Question: In spring security, using 'class CustomUserDetailsService implements UserDetailsService' and method 'public UserDetails loadUserByUsername(String email)' with '<input id="j_username" type="text" placeholder="Log-in ID"/>' the (as login id) is not passed to the 'loadUserByUsername()'. I meant its blank '""' even if I give it some text. what can be the reasons of it?
---
Chrome + +

---
<URL> is similar, but not relevant I guess?
---
Some main important error logs.
'''
the email passed from CustomUserDetailsService in method loadUserByUsername is:
debug ---- 1
email entered for lookup was :
debug --- a
debug --- b
Hibernate: select users0_.id as id1_15_, users0_.description as descript2_15_, users0_.email as email3_15_, users0_.isEnabled as isEnable4_15_, users0_.name as name5_15_, users0_.password as password6_15_, users0_.type as type7_15_ from Users users0_ where users0_.email=?
print Error in retrieving user
Index: 0, Size: 0
java.lang.IndexOutOfBoundsException: Index: 0, Size: 0
at java.util.ArrayList.rangeCheck(ArrayList.java:604)
at java.util.ArrayList.get(ArrayList.java:382)
at web.dao.impl.jpa.UsersDAOImpl.getUserByLoginId(UsersDAOImpl.java:67)
at web.service.common.CustomUserDetailsService.loadUserByUsername(CustomUserDetailsService.java:54)
at org.springframework.security.authentication.dao.DaoAuthenticationProvider.retrieveUser(DaoAuthenticationProvider.java:101)
at org.springframework.security.authentication.dao.AbstractUserDetailsAuthenticationProvider.authenticate(AbstractUserDetailsAuthenticationProvider.java:132)
at org.springframework.security.authentication.ProviderManager.authenticate(ProviderManager.java:156)
at org.springframework.security.authentication.ProviderManager.authenticate(ProviderManager.java:174)
at org.springframework.security.web.authentication.UsernamePasswordAuthenticationFilter.attemptAuthentication(UsernamePasswordAuthenticationFilter.java:94)
at org.springframework.security.web.authentication.AbstractAuthenticationProcessingFilter.doFilter(AbstractAuthenticationProcessingFilter.java:195)
at org.springframework.security.web.FilterChainProxy$VirtualFilterChain.doFilter(FilterChainProxy.java:342)
at org.springframework.security.web.authentication.logout.LogoutFilter.doFilter(LogoutFilter.java:105)
at org.springframework.security.web.FilterChainProxy$VirtualFilterChain.doFilter(FilterChainProxy.java:342)
at org.springframework.security.web.context.SecurityContextPersistenceFilter.doFilter(SecurityContextPersistenceFilter.java:87)
at org.springframework.security.web.FilterChainProxy$VirtualFilterChain.doFilter(FilterChainProxy.java:342)
at org.springframework.security.web.FilterChainProxy.doFilterInternal(FilterChainProxy.java:192)
at org.springframework.security.web.FilterChainProxy.doFilter(FilterChainProxy.java:160)
at org.springframework.web.filter.DelegatingFilterProxy.invokeDelegate(DelegatingFilterProxy.java:346)
at org.springframework.web.filter.DelegatingFilterProxy.doFilter(DelegatingFilterProxy.java:259)
at org.apache.catalina.core.ApplicationFilterChain.internalDoFilter(ApplicationFilterChain.java:243)
at org.apache.catalina.core.ApplicationFilterChain.doFilter(ApplicationFilterChain.java:210)
at org.apache.catalina.core.StandardWrapperValve.invoke(StandardWrapperValve.java:222)
at org.apache.catalina.core.StandardContextValve.invoke(StandardContextValve.java:123)
at org.apache.catalina.authenticator.AuthenticatorBase.invoke(AuthenticatorBase.java:472)
at org.apache.catalina.core.StandardHostValve.invoke(StandardHostValve.java:168)
at org.apache.catalina.valves.ErrorReportValve.invoke(ErrorReportValve.java:99)
at org.apache.catalina.valves.AccessLogValve.invoke(AccessLogValve.java:929)
at org.apache.catalina.core.StandardEngineValve.invoke(StandardEngineValve.java:118)
at org.apache.catalina.connector.CoyoteAdapter.service(CoyoteAdapter.java:407)
at org.apache.coyote.http11.AbstractHttp11Processor.process(AbstractHttp11Processor.java:1002)
at org.apache.coyote.AbstractProtocol$AbstractConnectionHandler.process(AbstractProtocol.java:585)
at org.apache.tomcat.util.net.JIoEndpoint$SocketProcessor.run(JIoEndpoint.java:310)
at java.util.concurrent.ThreadPoolExecutor.runWorker(ThreadPoolExecutor.java:1110)
at java.util.concurrent.ThreadPoolExecutor$Worker.run(ThreadPoolExecutor.java:603)
at java.lang.Thread.run(Thread.java:722)
'''
login.jsp form
'''
<form action="${pageContext.request.contextPath}/j_spring_security_check" method="post">
<table>
<tbody>
<tr>
<td>
<img style="height:30px;" src="company.png" />
</td>
<td>
<input type="text" placeholder="Company Name" />
</td>
<td>
</td>
</tr>
<tr>
<td>
<img style="height:30px;" src="person.png" />
</td>
<td>
<input id="j_username" type="text" placeholder="Log-in ID"/>
</td>
<td>
<input type="submit" value="Log-In" />
</td>
</tr>
<tr>
<td>
<img style="height:30px;" src="password.png" />
</td>
<td>
<input id="j_password" type="password" placeholder="Password" />
</td>
<td>
<input type="reset" />
</td>
</tr>
<tr>
<td>
</td>
<td style="text-align:right;">
Forgot your password?
</td>
<td>
</td>
</tr>
</tbody>
</table>
</form>
'''
CustomUserDetailService
'''
/*
* To change this template, choose Tools | Templates
* and open the template in the editor.
*/
package web.service.common;
import java.util.ArrayList;
import java.util.Collection;
import java.util.List;
import javax.annotation.Resource;
import org.springframework.beans.factory.annotation.Autowired;
import org.springframework.dao.DataAccessException;
import org.springframework.security.core.GrantedAuthority;
import org.springframework.security.core.userdetails.User;
import org.springframework.security.core.userdetails.UserDetails;
import org.springframework.security.core.userdetails.UserDetailsService;
import org.springframework.security.core.userdetails.UsernameNotFoundException;
import org.springframework.stereotype.Repository;
import org.springframework.stereotype.Service;
import web.dao.UsersDAO;
import web.dao.impl.jpa.UsersDAOImpl;
import web.entity.Users;
/**
*
* @author syncsys
*/
@Service
public class CustomUserDetailsService implements UserDetailsService{
@Resource
private UsersDAO userDAO;
/**
* Retrieves a springUser record containing the springUser's credentials and access.
*/
public UserDetails loadUserByUsername(String email)
throws UsernameNotFoundException, DataAccessException {
// Declare a null Spring User
UserDetails springUser = null;
try {
System.out.println("the email passed from CustomUserDetailsService in method loadUserByUsername is: " +email);
// Search database for a springUser that matches the specified email
// You can provide a custom DAO to access your persistence layer
// Or use JDBC to access your database
// DbUser is our custom domain springUser. This is not the same as Spring's User
System.out.println("debug ---- 1");
Users dbUser = userDAO.getUserByLoginId(email);
// Populate the Spring User object with details from the dbUser
// Here we just pass the email, password, and access level
// getAuthorities() will translate the access level to the correct role type
System.out.println("debug ---- 2");
springUser = new User(
dbUser.getEmail(),
dbUser.getPassword().toLowerCase(),
true,
true,
true,
true,
//getAuthorities(dbUser.getAccess()) );
getAuthorities(2) );
System.out.println("debug ---- 3");
} catch (Exception e) {
System.out.println("print Error in retrieving user");
e.printStackTrace();
System.out.println(e.getMessage());
throw new UsernameNotFoundException("Error in retrieving user");
}
System.out.println("debug ---- 4");
// Return springUser to Spring for processing.
// Take note we're not the one evaluating whether this springUser is authenticated or valid
// We just merely retrieve a springUser that matches the specified email
return springUser;
}
/**
* Retrieves the correct ROLE type depending on the access level, where access level is an Integer.
* Basically, this interprets the access value whether it's for a regular springUser or admin.
*
* @param access an integer value representing the access of the springUser
* @return collection of granted authorities
*/
public Collection<GrantedAuthority> getAuthorities(Integer access) {
// Create a list of grants for this springUser
List<GrantedAuthority> authList = (List<GrantedAuthority>) new ArrayList<GrantedAuthority>(2);
// All users are granted with ROLE_USER access
// Therefore this springUser gets a ROLE_USER by default
System.out.println("Grant ROLE_USER to this user");
authList.add(new GrantedAuthorityImpl("ROLE_USER"));
// Check if this springUser has admin access
// We interpret Integer(1) as an admin springUser
// if ( access.compareTo(1) == 0) {
// // User has admin access
// logger.debug("Grant ROLE_ADMIN to this user");
// authList.add(new GrantedAuthorityImpl("ROLE_ADMIN"));
// }
// Return list of granted authorities
return authList;
}
}
'''
User Dao
'''
package web.dao.impl.jpa;
import java.util.ArrayList;
import java.util.List;
import javax.persistence.EntityManager;
import javax.persistence.PersistenceContext;
import javax.persistence.Query;
import org.hibernate.Session;
import org.springframework.beans.factory.annotation.Autowired;
import org.springframework.security.core.userdetails.UsernameNotFoundException;
import org.springframework.stereotype.Repository;
import web.dao.UsersDAO;
import web.entity.Users;
/**
*
* @version $Revision$
* @since 1.0
*/
@Repository
public class UsersDAOImpl implements UsersDAO {
/**
* The JPA entity manager
*/
// @Autowired
private EntityManager entityManager;
/**
* Set the entity manager
*
* @param entityManager
*/
/**
* Saves or Updates an existing user entity instance.
*
* @param user the user entity
* @return the managed user entity instance
*/
public Users saveOrUpdate(Users user) {
if(user.getId() == 0) {
entityManager.persist(user);
return user;
}
else
entityManager.merge(user);
return user;
}
public Users getUserByLoginId(String email){
System.out.println("email entered for lookup was : "+email);
System.out.println("debug --- a");
String queryString = "SELECT user FROM Users AS user " +
"WHERE user.email = :email";
Query query = entityManager.createQuery(queryString);
System.out.println("debug --- b");
query.setParameter("email", email);
List<?> list = query.getResultList();
System.out.println("email retrieved is" +((Users)list.get(0)).getEmail() );
System.out.println("debug --- c");
if(list == null || list.size() == 0) throw new UsernameNotFoundException("User not found");
Users user = (Users)list.get(0);
System.out.println("debug --- d");
System.out.println(user.getEmail());
return user;
// return (Users)list.get(0);
}
@PersistenceContext
public void setEntityManager(EntityManager entityManager) {
this.entityManager = entityManager;
}
/**
* Helper method to return the hibernate session from the JPA
* entity manager implementation.
*
* @return the hibernate {#link Session}
*/
protected Session getHibernateSession() {
return entityManager.unwrap(Session.class);
}
}
'''
User Controller
'''
/*
* To change this template, choose Tools | Templates
* and open the template in the editor.
*/
package web.controller;
import org.springframework.beans.factory.annotation.Autowired;
import org.springframework.stereotype.Controller;
import org.springframework.ui.ModelMap;
import org.springframework.web.bind.annotation.RequestMapping;
import org.springframework.web.bind.annotation.RequestMethod;
import org.springframework.web.bind.annotation.RequestParam;
import web.entity.Users;
import web.service.UserService;
/**
*
* @author syncsys
*/
@Controller
public class UserController {
@Autowired
private UserService userService;
@RequestMapping(value = "/login", method = RequestMethod.GET)
public String getLoginPage(@RequestParam(value="error", required=false) boolean error,
ModelMap model) {
System.out.println("Received request to show login page");
// Add an error message to the model if login is unsuccessful
// The 'error' parameter is set to true based on the when the authentication has failed.
// We declared this under the authentication-failure-url attribute inside the spring-security.xml
/* See below:
<form-login
login-page="/krams/auth/login"
authentication-failure-url="/krams/auth/login?error=true"
default-target-url="/krams/main/common"/>*/
if (error == true) {
// Assign an error message
model.put("error", "You have entered an invalid username or password!");
} else {
model.put("error", "");
}
// This will resolve to /WEB-INF/jsp/loginpage.jsp
return "login";
}
// @RequestMapping(value = "/create", method = RequestMethod.GET )
@RequestMapping(value = "/create" )
public String creatUser(ModelMap model){
Users user = new Users();
user.setEmail("myemail@mydomain.com");
user.setName("myname");
userService.saveOrUpdate(user);
System.out.println("created--------------------");
return "create";
}
@RequestMapping("/users")
public String showUsers(ModelMap model){
return "index";
}
@RequestMapping("/loginfail")
public String loginFail(ModelMap model){
return "login-fail";
}
}
'''
Dispatcher
'''
<?xml version="1.0" encoding="UTF-8"?>
<beans xmlns="http://www.springframework.org/schema/beans"
xmlns:xsi="http://www.w3.org/2001/XMLSchema-instance"
xmlns:mvc="http://www.springframework.org/schema/mvc"
xmlns:context="http://www.springframework.org/schema/context"
xmlns:tx="http://www.springframework.org/schema/tx"
xsi:schemaLocation="
http://www.springframework.org/schema/mvc http://www.springframework.org/schema/mvc/spring-mvc-3.2.xsd
http://www.springframework.org/schema/beans http://www.springframework.org/schema/beans/spring-beans-3.2.xsd
http://www.springframework.org/schema/context http://www.springframework.org/schema/context/spring-context-3.2.xsd
http://www.springframework.org/schema/tx http://www.springframework.org/schema/tx/spring-tx-3.2.xsd"
>
<context:component-scan base-package="web" >
<context:include-filter type="annotation" expression="org.springframework.stereotype.Service" />
<context:include-filter type="annotation" expression="org.springframework.stereotype.Repository" />
</context:component-scan>
<mvc:annotation-driven />
<!-- <context:annotation-config />-->
<bean class="org.springframework.web.servlet.mvc.support.ControllerClassNameHandlerMapping"/>
<!--
Most controllers will use the ControllerClassNameHandlerMapping above, but
for the index controller we are using ParameterizableViewController, so we must
define an explicit mapping for it.
-->
<bean id="urlMapping" class="org.springframework.web.servlet.handler.SimpleUrlHandlerMapping">
<property name="mappings">
<props>
<prop key="index.htm">indexController</prop>
</props>
</property>
</bean>
<bean id="viewResolver"
class="org.springframework.web.servlet.view.InternalResourceViewResolver">
<!-- class="org.springframework.web.servlet.view.InternalResourceViewResolver">-->
<!-- class="org.springframework.web.servlet.view.UrlBasedViewResolver" >-->
<property name="prefix" value="/WEB-INF/view/jsp/" />
<property name="suffix" value=".jsp" />
</bean>
<!--
The index controller.
-->
<bean name="indexController"
class="org.springframework.web.servlet.mvc.ParameterizableViewController">
<property name="viewName" value="index" />
</bean>
<!---
##########################################################################
Hibernate
-->
<!-- <bean id="dataSource" class="org.springframework.jdbc.datasource.DriverManagerDataSource">
<property name="driverClassName" value="org.postgresql.Driver" />
<property name="url" value="${jdbc.url}jdbc:postgresql://localhost:5432/postgres" />
<property name="username" value="postgres" />
<property name="password" value="abc" />
</bean>
<bean id="sessionFactory" class="org.springframework.orm.hibernate4.LocalSessionFactoryBean">
<property name="dataSource" ref="dataSource"/>
<property name="packagesToScan" value="web.entity" />
</property>
<property name="hibernateProperties">
<props>
<prop key="hibernate.dialect">org.hibernate.dialect.PostgreSQLDialect</prop>
<prop key="hibernate.show_sql">true</prop>
<prop key="cache.provider_class">org.hibernate.cache.internal.NoCacheProvider</prop>
</props>
</property>
</bean>
<tx:annotation-driven transaction-manager="transactionManager"/>
<bean id="transactionManager" class="org.springframework.orm.hibernate4.HibernateTransactionManager">
<property name="sessionFactory" ref="sessionFactory"/>
</bean>
###########################################################
-->
<!--
JPA based instead of hibernate
-->
<bean class="org.springframework.orm.jpa.support.PersistenceAnnotationBeanPostProcessor"/>
<!--
This configures the EntityManagerFactory object used for JPA/Spring managed persistent objects.
-->
<bean id="entityManagerFactory" class="org.springframework.orm.jpa.LocalContainerEntityManagerFactoryBean">
<property name="persistenceXmlLocation" value="classpath*:META-INF/persistence.xml" />
<property name="persistenceUnitName" value="persistence-unit-demo" />
<property name="dataSource" ref="dataSource" />
<property name="packagesToScan" value="web.entity" />
<property name="jpaVendorAdapter">
<bean class="org.springframework.orm.jpa.vendor.HibernateJpaVendorAdapter">
<property name="database" value="POSTGRESQL" />
<!-- giving errors <property name="databasePlatorm" value="org.hibernate.dialect.PostgreSQLDialect"/>-->
<!-- <property name="database" value="HSQL" />-->
<property name="showSql" value="true" />
<property name="generateDdl" value="true" />
</bean>
</property>
<property name="jpaProperties">
<props>
<prop key="hibernate.hbm2ddl.auto">create-drop</prop>
</props>
</property>
</bean>
<bean id="jpaDialect" class="org.springframework.orm.jpa.vendor.HibernateJpaDialect" />
<!-- Pulls database connection from the tomcat container's context database pool via JNDI -->
<!-- <jee:jndi-lookup id="dataSource" jndi-name="jdbc/mssqlserver" resource-ref="true"/>-->
<bean id="dataSource" class="org.springframework.jdbc.datasource.DriverManagerDataSource" >
<property name="driverClassName" value="org.postgresql.Driver" />
<property name="url" value="jdbc:postgresql://localhost:5432/postgres" />
<property name="username" value="postgres" />
<property name="password" value="abc" />
</bean>
<!--
Sets up our transaction manager.
-->
<bean id="transactionManager" class="org.springframework.orm.jpa.JpaTransactionManager">
<property name="entityManagerFactory" ref="entityManagerFactory" />
<property name="jpaDialect" ref="jpaDialect" />
<property name="dataSource" ref="dataSource" />
<!-- giving errors <property name="loadTimeWeaver">
<bean class="org.springframework.instrument.classloading.InstrumentationLoadTimeWeaver" />
</property>-->
</bean>
<!--
Defines our transaction manager for Transactional annotations.
-->
<tx:annotation-driven transaction-manager="transactionManager" />
<bean id="sessionFactory" factory-bean="entityManagerFactory" factory-method="getSessionFactory" />
</beans>
'''
web.xml
'''
<?xml version="1.0" encoding="UTF-8"?>
<web-app version="3.0" xmlns="http://java.sun.com/xml/ns/javaee" xmlns:xsi="http://www.w3.org/2001/XMLSchema-instance" xsi:schemaLocation="http://java.sun.com/xml/ns/javaee http://java.sun.com/xml/ns/javaee/web-app_3_0.xsd">
<listener>
<listener-class>org.springframework.web.context.ContextLoaderListener</listener-class>
</listener>
<servlet>
<servlet-name>springDispatcher</servlet-name>
<servlet-class>org.springframework.web.servlet.DispatcherServlet</servlet-class>
<load-on-startup>1</load-on-startup>
</servlet>
<servlet-mapping>
<servlet-name>springDispatcher</servlet-name>
<url-pattern>/</url-pattern>
</servlet-mapping>
<session-config>
<session-timeout>
30
</session-timeout>
</session-config>
<welcome-file-list>
<welcome-file>redirect.jsp</welcome-file>
</welcome-file-list>
<filter>
<filter-name>springSecurityFilterChain</filter-name>
<filter-class>org.springframework.web.filter.DelegatingFilterProxy</filter-class>
</filter>
<filter-mapping>
<filter-name>springSecurityFilterChain</filter-name>
<url-pattern>/*</url-pattern>
</filter-mapping>
<context-param>
<param-name>contextConfigLocation</param-name>
<param-value>
/WEB-INF/spring-security.xml
/WEB-INF/applicationContext.xml
</param-value>
</context-param>
</web-app>
'''
applicationContext.xml
'''
<?xml version="1.0" encoding="UTF-8"?>
<beans xmlns="http://www.springframework.org/schema/beans"
xmlns:xsi="http://www.w3.org/2001/XMLSchema-instance"
xmlns:p="http://www.springframework.org/schema/p"
xmlns:aop="http://www.springframework.org/schema/aop"
xmlns:tx="http://www.springframework.org/schema/tx"
xsi:schemaLocation="http://www.springframework.org/schema/beans http://www.springframework.org/schema/beans/spring-beans-2.5.xsd
http://www.springframework.org/schema/aop http://www.springframework.org/schema/aop/spring-aop-2.5.xsd
http://www.springframework.org/schema/tx http://www.springframework.org/schema/tx/spring-tx-2.5.xsd">
<!--bean id="propertyConfigurer"
class="org.springframework.beans.factory.config.PropertyPlaceholderConfigurer"
p:location="/WEB-INF/jdbc.properties" />
<bean id="dataSource"
class="org.springframework.jdbc.datasource.DriverManagerDataSource"
p:driverClassName="${jdbc.driverClassName}"
p:url="${jdbc.url}"
p:username="${jdbc.username}"
p:password="${jdbc.password}" /-->
<!-- ADD PERSISTENCE SUPPORT HERE (jpa, hibernate, etc) -->
<import resource="springDispatcher-servlet.xml" />
</beans>
'''
spring-security.xml
'''
<?xml version="1.0" encoding="UTF-8"?>
<beans xmlns="http://www.springframework.org/schema/beans"
xmlns:xsi="http://www.w3.org/2001/XMLSchema-instance"
xmlns:security="http://www.springframework.org/schema/security"
xsi:schemaLocation="http://www.springframework.org/schema/beans
http://www.springframework.org/schema/beans/spring-beans-3.1.xsd
http://www.springframework.org/schema/security
http://www.springframework.org/schema/security/spring-security-3.1.xsd">
<!-- This is where we configure Spring-Security -->
<security:http auto-config="true" use-expressions="true" access-denied-page="/loginfail" >
<security:intercept-url pattern="/login**" access="permitAll"/>
<!-- <security:intercept-url pattern="/krams/main/admin" access="hasRole('ROLE_ADMIN')"/>-->
<security:intercept-url pattern="/tem/*" access="hasRole('ROLE_USER')"/>
<security:form-login
login-page="/login"
authentication-failure-url="/loginfail?error=true"
default-target-url="/index"/>
<security:logout
invalidate-session="true"
logout-success-url="/logout"
logout-url="/logout"/>
</security:http>
<!-- Declare an authentication-manager to use a custom userDetailsService -->
<security:authentication-manager>
<security:authentication-provider user-service-ref="customUserDetailsService">
<!-- <security:password-encoder ref="passwordEncoder"/>-->
</security:authentication-provider>
</security:authentication-manager>
<!-- Use a Md5 encoder since the user's passwords are stored as Md5 in the database
<bean class="org.springframework.security.authentication.encoding.Md5PasswordEncoder" id="passwordEncoder"/>
-->
<!-- A custom service where Spring will retrieve users and their corresponding access levels -->
<bean id="customUserDetailsService" class="web.service.common.CustomUserDetailsService"/>
</beans>
'''
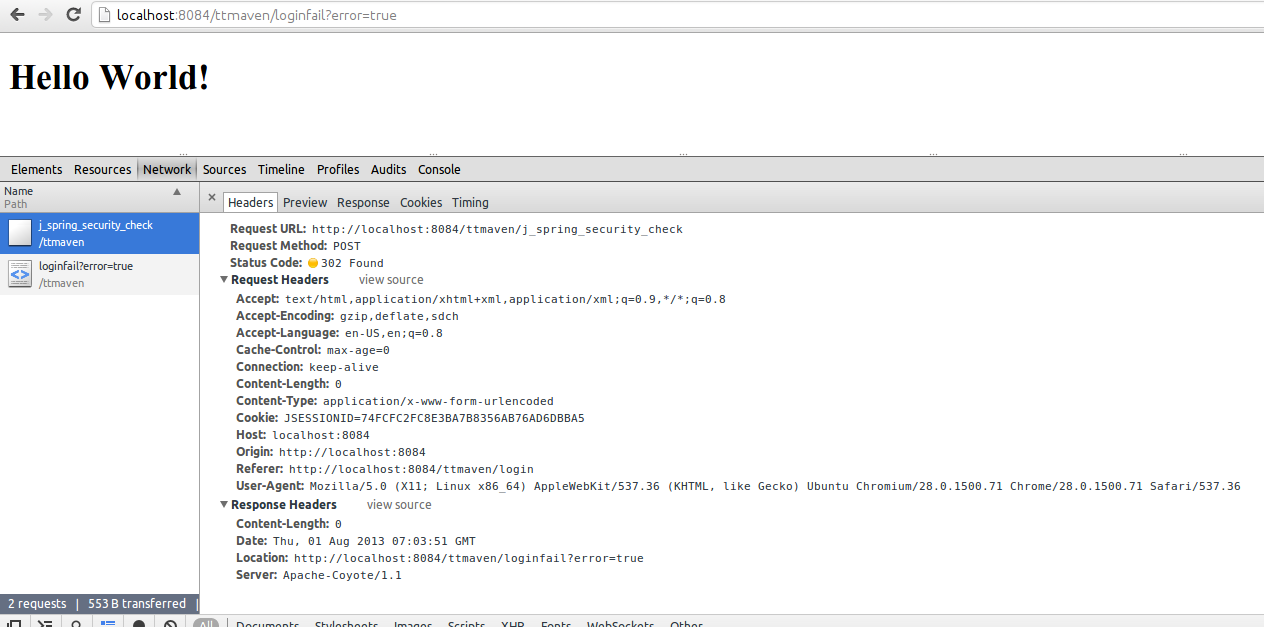
Answer: :) just added 'name=j_username' in '<input id="j_username" name="j_username" type="text" placeholder="Log-in ID"/>' and it worked.
Thanks to l3eta on Rizon irc chat network.